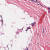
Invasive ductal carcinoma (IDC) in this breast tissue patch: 0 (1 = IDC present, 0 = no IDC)